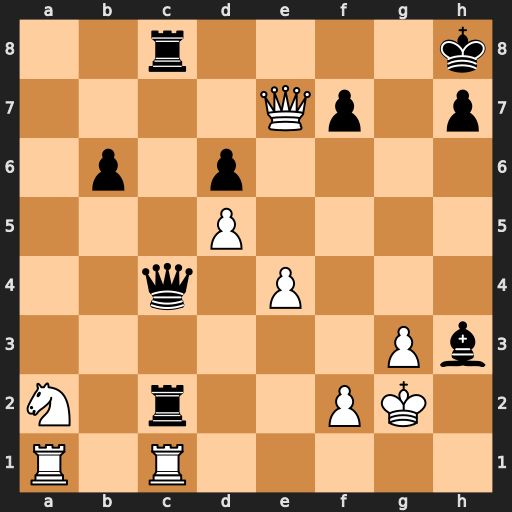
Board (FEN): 2r4k/4Qp1p/1p1p4/3P4/2q1P3/6Pb/N1r2PK1/R1R5
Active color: w
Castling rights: -
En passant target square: -
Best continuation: Kxh3